Interaction volume radius: 5 \u00c5
Interaction volume height: 10 \u00c5
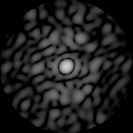
Disorder parameter: 0.8266